Field crop: tomato
Growth stage: 2
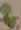
Species: solanum